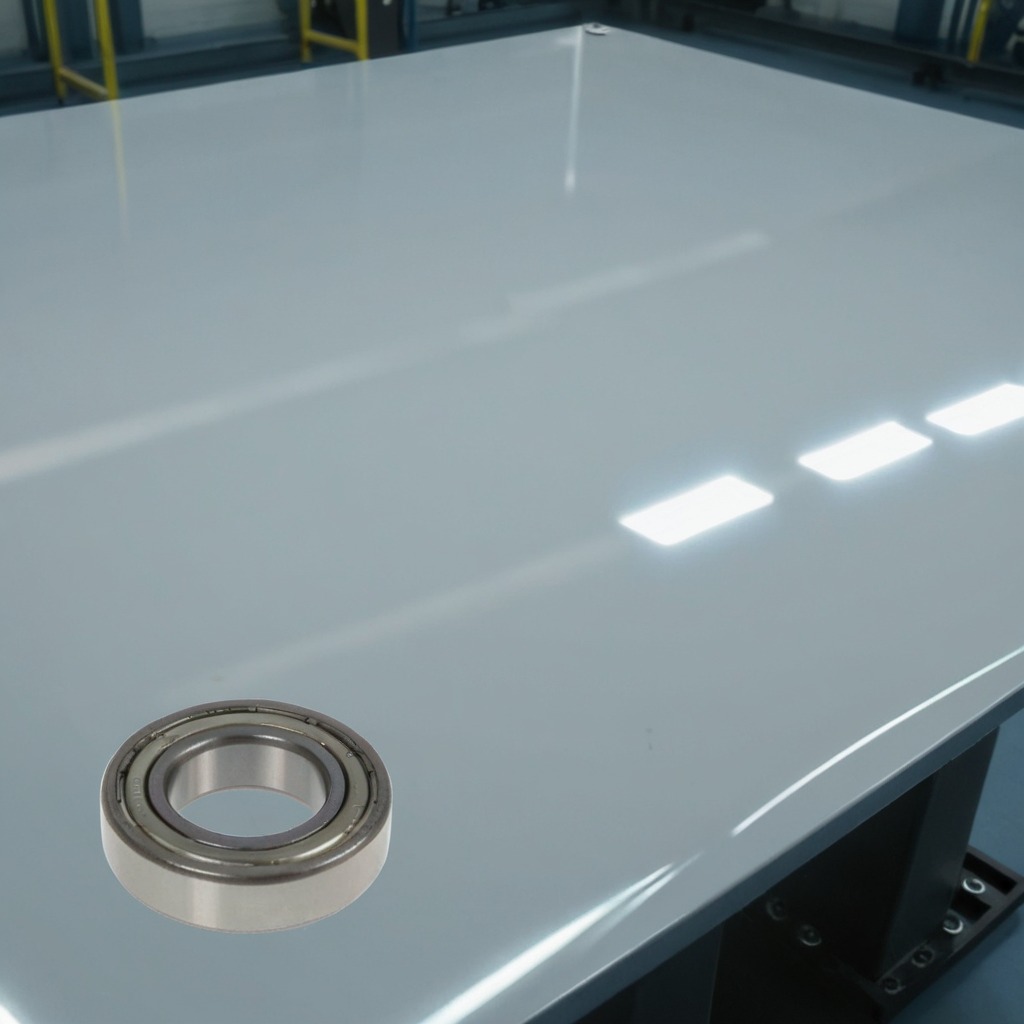
A metal ball bearing is lying on the high-gloss table in the ship maintenance bay.